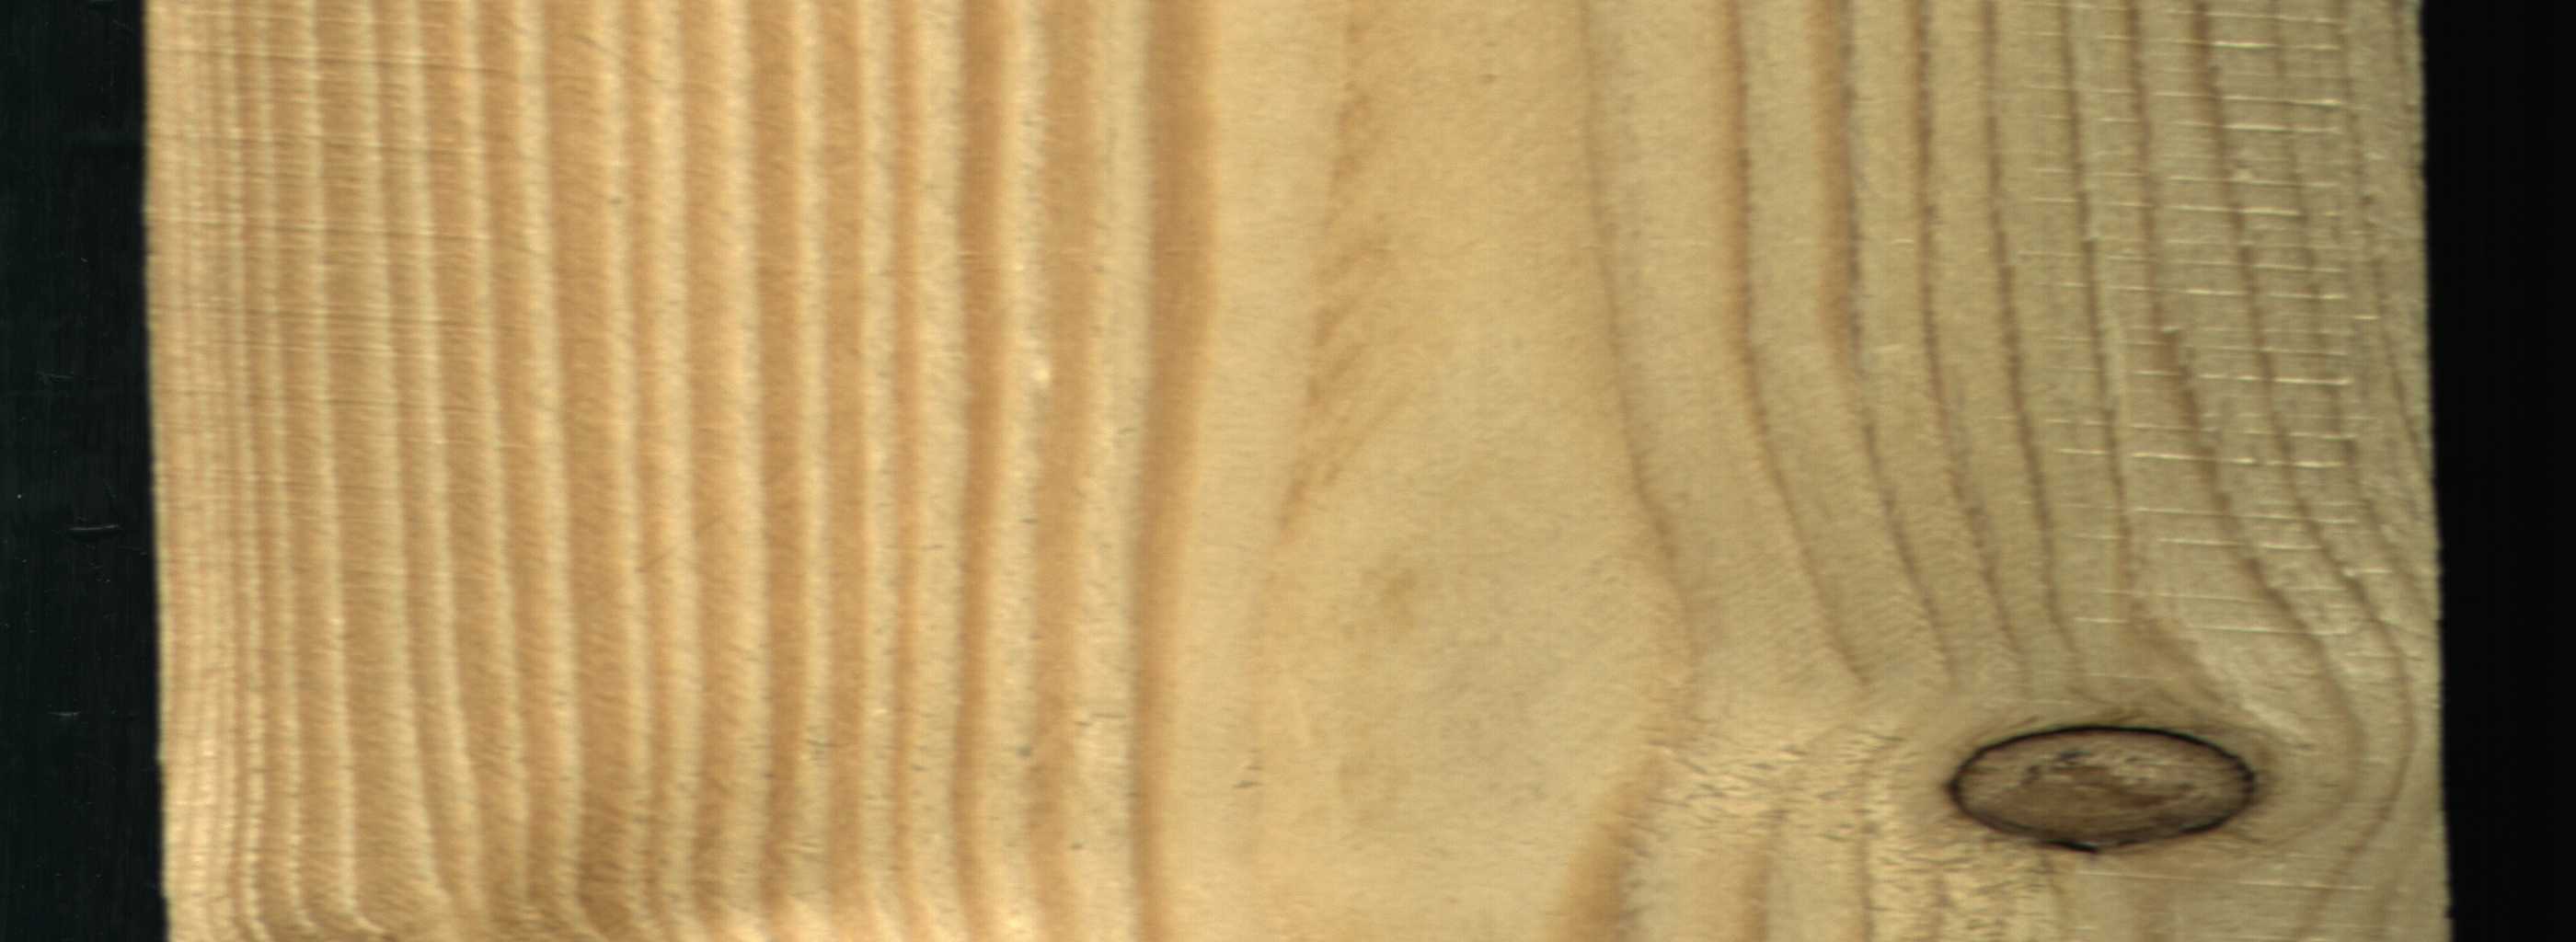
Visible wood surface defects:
Dead_Knot